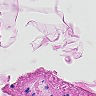
Metastatic tissue present: no